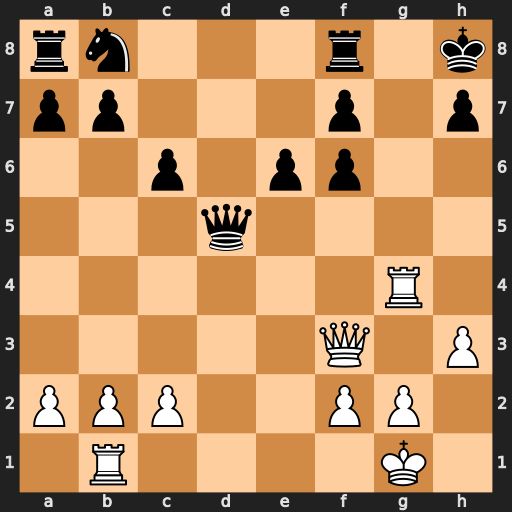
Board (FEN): rn3r1k/pp3p1p/2p1pp2/3q4/6R1/5Q1P/PPP2PP1/1R4K1
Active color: w
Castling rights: -
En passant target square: -
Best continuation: Qxf6#